Question: My database trigger takes a date from a column and adds 60 days to it and stores it into another column.
And it does as expected when I execute the code in query window and it throws the following error.
> Msg 512, Level 16, State 1, Line 4
Subquery returned more than 1 value. This is not permitted when the subquery follows =, !=, <, <= , >, >= or when the subquery is used as an expression.
My code:
'''
DECLARE @NextDate date
SELECT @NextDate = (SELECT DATEADD(day, 10, Today) FROM Test)
INSERT INTO Test (Notes, Today)
VALUES ('Testing in Query2', GETDATE())
DECLARE @newint int
SET @newint = SCOPE_IDENTITY()
UPDATE Test
SET Someday = @NextDate
WHERE ID = @newint
'''
RESULT

But keeps giving the error with the result.
> Msg 512, Level 16, State 1, Line 4
Subquery returned more than 1 value. This is not permitted when the subquery follows =, !=, <, <= , >, >= or when the subquery is used as an expression.
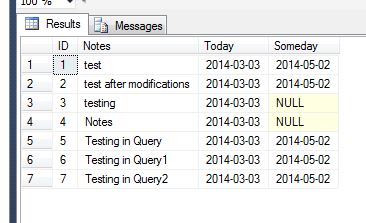
Answer: Well Finally i sorted it out, Silly me :D
'''
INSERT INTO Test(Notes,Today)
values ('Testing in Query3',GETDATE())
DECLARE @newint int
SET @newint = SCOPE_IDENTITY()
DECLARE @NextDate date
SELECT @NextDate = (SELECT DATEADD(day,10,Today) FROM Test WHERE ID = @newint)
UPDATE Test
SET Someday = @NextDate
WHERE ID = @newint
GO
'''
I juz had to put WHERE in this line
'''
SELECT @NextDate = (SELECT DATEADD(day,10,Today) FROM Test WHERE ID = @newint)
'''